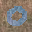
Label: 0